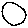
Label: circle